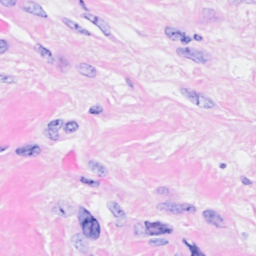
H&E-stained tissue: Breast